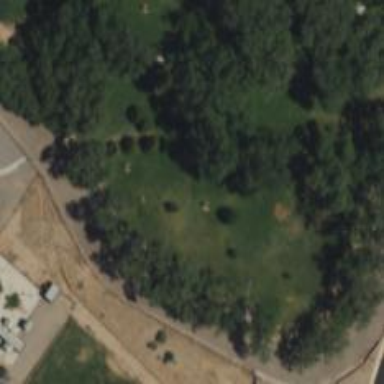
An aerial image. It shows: Disc golf basket.